Question: I want to achieve the shape shown in image using UIBezier Path, and too the shape is filled with blocks in image it shows one block is filled, how to achieve this.

I have tried the following code taken from <URL>
'''
UIBezierPath *path = [UIBezierPath bezierPath];
[path moveToPoint:CGPointMake(0, 10)];
[path addQuadCurveToPoint:CGPointMake(200, 10) controlPoint:CGPointMake(100, 5)];
[path addLineToPoint:CGPointMake(200, 0)];
[path addLineToPoint:CGPointMake(0, 0)];
[path closePath];
'''
Thanks.
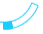
Answer: It looks to me like both the outline and also each block has the same shape. What you would probably do is to make one shape for the outline, and stroke it, and one shape for each cell and fill it.
# Creating the shape
Each shape could be created something like this (as I've previously explained in <URL>

Before we can stroke the path we to create it. CGPath's work just like UIBezierPath but with a C API. First we move to the start point, then we add an arc from the one angle to another angle.
'''
CGMutablePathRef arc = CGPathCreateMutable();
CGPathMoveToPoint(arc, NULL,
startPoint.x, startPoint.y);
CGPathAddArc(arc, NULL,
centerPoint.x, centerPoint.y,
radius,
startAngle,
endAngle,
YES);
'''
Now that we have the centered arc, we can create one shape path by stroking it with a certain width. The resulting path is going to have the two straight lines (because we specify the "butt" line cap style) and the two arcs (inner and outer). As you saw in the image above, the stroke happens from the center an equal distance inwards and outwards.
'''
CGFloat lineWidth = 10.0;
CGPathRef strokedArc =
CGPathCreateCopyByStrokingPath(arc, NULL,
lineWidth,
kCGLineCapButt,
kCGLineJoinMiter, // the default
10); // 10 is default miter limit
'''
You would do this a couple of times to create one path for the stroked outline and one path for each cell.
# Drawing the shape
Depending on if it's the outline or a cell you would either stroke it or fill it. You can either do this with Core Graphics inside 'drawRect:' or with Core Animation using 'CAShapeLayer's. Choose and don't between them :)
## Core Graphics
When using Core Graphics (inside 'drawRect:') you get the graphics context, configure the colors on it and then stroke the path. For example, the outline with a gray fill color and a black stroke color would look like this:
'''
CGContextRef c = UIGraphicsGetCurrentContext();
CGContextAddPath(c, strokedArc); // the path we created above
CGContextSetFillColorWithColor(c, [UIColor lightGrayColor].CGColor);
CGContextSetStrokeColorWithColor(c, [UIColor blackColor].CGColor);
CGContextDrawPath(c, kCGPathFillStroke); // both fill and stroke
'''
That will put something like this on screen

## Core Animation
The same drawing could be done with a shape layer like this:
'''
CAShapeLayer *outline = [CAShapeLayer layer];
outline.fillColor = [UIColor lightGrayColor].CGColor;
outline.strokeColor = [UIColor blackColor].CGColor;
outline.lineWidth = 1.0;
outline.path = strokedArc; // the path we created above
[self.view.layer addSublayer: outline];
'''